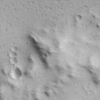
Label: not_dusty